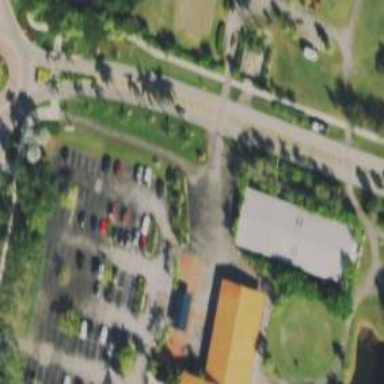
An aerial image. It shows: Path for golf carts.